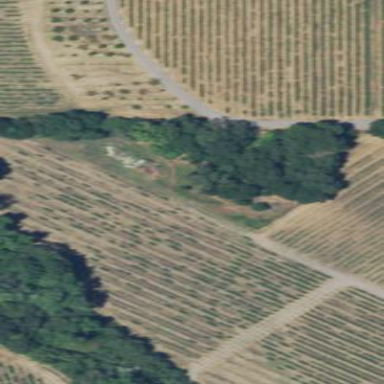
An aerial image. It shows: Vineyard with grape crops.